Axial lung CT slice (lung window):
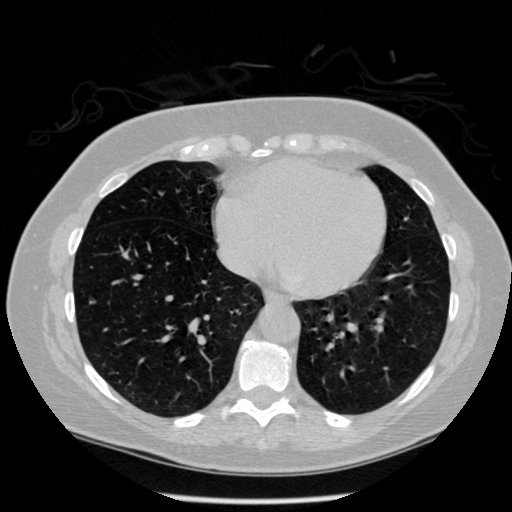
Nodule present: no